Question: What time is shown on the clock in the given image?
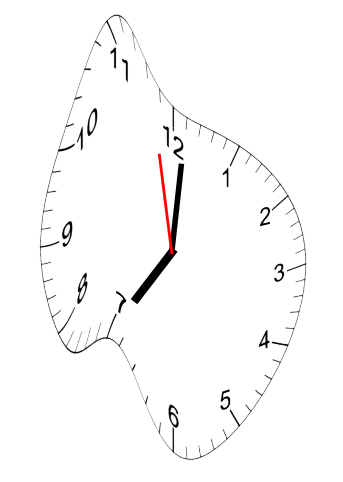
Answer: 07:00:58